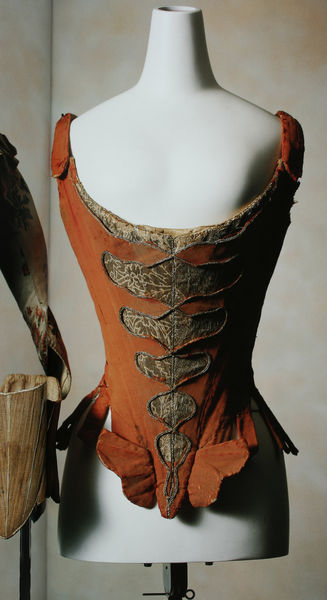
Titel: Korsett
Standort: Kyoto (Japan)
Institution: Kyoto Costume Institute
Schlagwörter: ausschnitt, braun, frankreich, frau, kleid, orange, rücken, weiss, dame, rot, tuch, beige, mode, kleidung, kostüm, stickerei, stoff, rokkoko, blatt, theater, dekollete, dekoltee, rokoko, schultern, taille, japan, venedig, ballet, mieder, tütü, modern, büste, floral, verzierung, foto, fotografie, photographie, schulterfrei, eng, kunst, brokat, puppe, photo, dekoletee, geschnürt, oberteil, hüfte, leder, mittelalter, korsett, höfisch, stange, bieder, textil, fotographie, textiles, träger, baumwolle, korsage, tief, schneiderei, corsage, schnürung, dokumentation, italienisch, unterwäsche, fashion, kyoto, kleiderpuppe, kleidungsstück, ame, body, korsette, schneiderpuppe, pupe, knapp, corset, dokumentaion, female fashion, fraud, history of fashion, schlanke frau